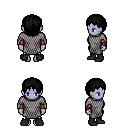
a pixel art fantasy rpg character, female body template, dark elf, purple skin, chain mail, teal pants, black plain hairstyle, cloth bracers, black shoes, four views (front, back, left, right), 2x2 character sprite sheet, small pixel art, hard edges, no anti-aliasing